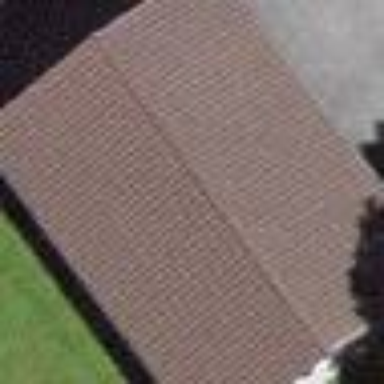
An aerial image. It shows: Garage.